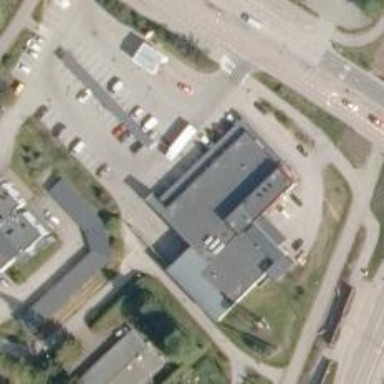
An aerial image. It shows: Convenience shop.